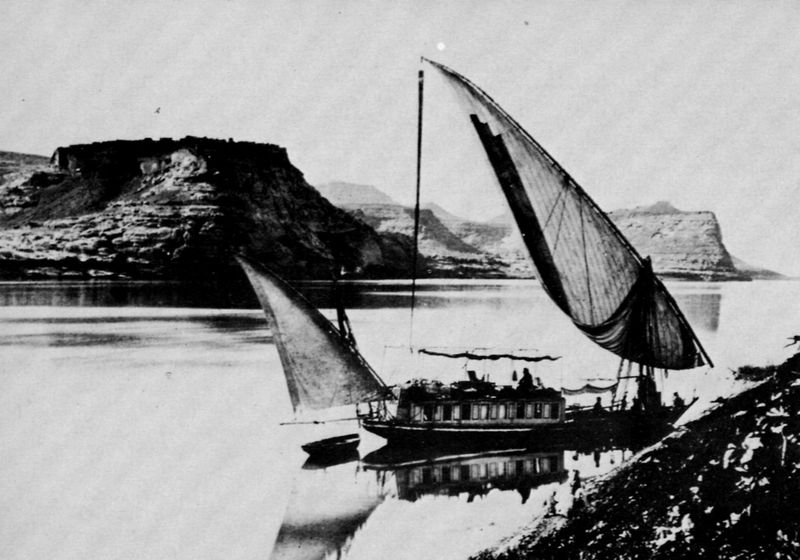
Titel: Das Boot mit dem Francis Frith bis zum 2. Katarakt des Nils reiste
Künstler: Francis Frith
Schlagwörter: berg, dunkel, felsen, himmel, mann, meer, schatten, wasser, weiß, fluss, landschaft, menschen, see, ufer, fenster, grau, hell, licht, männer, schwarz, eis, alt, mensch, stein, bild, hügel, kalt, spiegelung, gewässer, kanal, tal, wald, boot, küste, schiff, segel, segelboot, fischer, mast, schiffer, segelschiff, berge, fels, gebirge, klippen, wüste, ausflug, ladung, masten, bucht, klippe, foto, fotografie, photographie, seil, flusslandschaft, asien, schwarz weiss, photo, china, seefahrt, liege, reflektion, flusstal, angler, ägypten, beiboot, sege, bott, schifffahrt, luss, barke, nil, rahe, barkasse, phto, hausboot, dschunke, silence, boot#hausboot, auslug, segel setzen, segelbruch